Question: Whenever I need to include a picture in a GitHub project's README file I usually just stick it in a Screenshots folder and <URL>. However this unnecessarily bloats the file size of the project, especially if I include an animated .gif of the project in action.
I've noticed in a couple popular Github iOS projects (like <URL>.

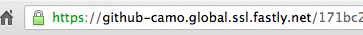
Answer: 'Fastly' is not an image host, it's a content delivery network. See their <URL>.
If you peek at the <URL> of the 'README.md' page in the repository, you'll notice that the image aren't initially stored at Fastly.net.
Moreover, they're supposed to be served through standard http (ie. not https).
'''
<p align="center" >
<img src="http://mutualmobile.github.io/MMDrawerController/ExampleImages/example1.png" width="266" height="500"/>
<img src="http://mutualmobile.github.io/MMDrawerController/ExampleImages/example2.png" width="266" height="500"/>
</p>
'''
The links your refer to are dynamically rewritten thanks to the <URL> tool.
This tool simplify routing images through an SSL host in order to prevent users from being warned by their browser about potential unsecure content as every GitHub.com content is being served over https.